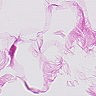
Metastatic tissue present: no